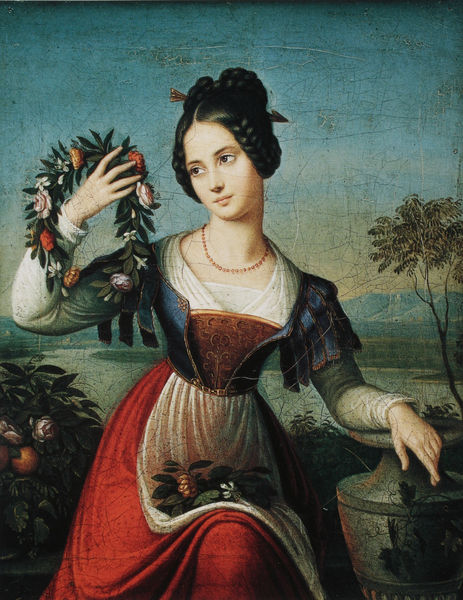
Titel: Flora, oder die Kranzbinderin
Künstler: Caroline Bardua
Standort: Dessau
Institution: Anhaltische Gemäldegalerie Dessau
Schlagwörter: baum, berg, blau, blätter, dunkel, felsen, gemälde, hand, haut, himmel, kopf, körper, nackt, schatten, umhang, wasser, weiß, wolken, baumstämme, bäume, fluss, gelb, grün, landschaft, mädchen, see, ufer, äste, ausschnitt, blume, blumen, braun, busen, frankreich, frau, frisur, grau, haar, hell, kleid, kleider, licht, mund, nase, orange, schmuck, schwarz, ölbild, ausblick, blick, blüte, blüten, dame, gras, obst, rose, rosen, rot, schal, schleier, tuch, wiese, wolke, fest, muster, ornament, rock, hemd, jung, arm, arme, augen, bluse, falten, gesicht, kleidung, mensch, spitze, stein, steine, weit, bildnis, hals, hände, portrait, porträt, schauen, ast, baumstamm, dämmerung, ferne, gräser, horizont, hügel, strauch, weide, weite, busch, büsche, gewässer, land, auge, figur, gewand, haare, pose, stickerei, stoff, stoffe, tücher, spitzen, blatt, person, pflanze, pflanzen, hübsch, lippen, perle, perlen, renaissance, scheitel, schön, traurig, amphore, frucht, früchte, kanne, keramik, krug, vase, apfel, orangen, schürze, taille, dutt, liebe, italien, süden, mieder, stab, tüll, zöpfe, ernte, berge, fels, gebirge, gipfel, kette, dunst, formen, nebel, wise, herbst, weis, nacken, romantik, falte, zopf, floral, ornamente, junge frau, rüsche, rüschen, schoß, teint, knie, aufstützen, perlenkette, halskette, geneigt, frühling, strauß, sträuße, flechten, deckel, gefäß, weiden, fern, schönheit, form, jungfrau, allegorie, kranz, personifikation, flora, festlich, tracht, biedermeier, stäbe, geflochten, kniend, blumenkranz, korsett, verblauung, kränze, pokal, flechte, italienerin, pfeil, behälter, urne, bau, dirndl, zapfen, maid, sinnbild, brug, haat, korallen, allegoration, frauenbild, personofikation, flechtfrisur, italienische landschaft, frau mädchen, rot#, paum, sfumazo